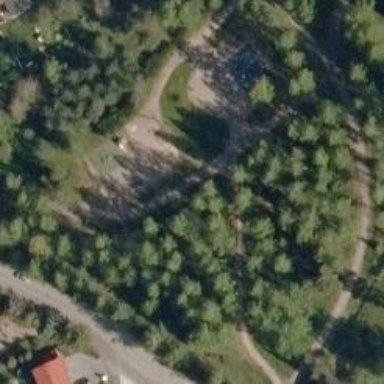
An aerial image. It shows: Playground area for leisure land.